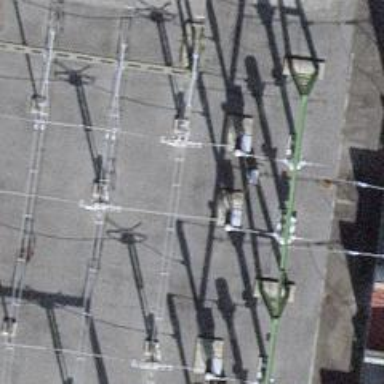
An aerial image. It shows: Switch used for power control.